Question: I am trying to insert users answers (to the php form) in the database.
The answers are inserted into table "Answer" which has 4 columns: (Id, userId, qId, answer) where Id is a unique id and qId is the question Id (questions are stored in table "question").
This is my code where I try to insert data into database (insertPage1.php):
'''
<?php
try{
$conn = new PDO('mysql:dbname=Application;host=localhost;charset=utf8mb4', 'user', 'xxxx');
$conn->setAttribute(PDO::ATTR_EMULATE_PREPARES, false);
$conn->setAttribute(PDO::ATTR_ERRMODE, PDO::ERRMODE_EXCEPTION);
$i = 0;
foreach($_SESSION['post'] as $key => $value) {
$stmt = $conn->prepare('INSERT INTO Answer (userId, qId, answer) VALUES (userId = :username, qId = :qId, answer = :answer)');
$stmt -> execute(array(':username' => $_SESSION['SESS_USERNAME'], ':qId' => $key, ':answer' => $value));
echo "$i
";
echo "$key
";
echo "$value
";
$i++;
}
}
catch(PDOException $e) {
echo 'Exception -> ';
var_dump($e->getMessage());
}
?>
'''
and this is the code in page2.php where I check for posted answers in page1:
'''
foreach ($_POST as $key => $value) {
if (is_array($_POST[$key])){
$_SESSION['post'][$key] = implode("
", $_POST[$key]);
}
else{
$_SESSION['post'][$key] = $value;
}
}
extract($_SESSION['post']); // Function to extract array.*/
include('insertPage1.php');
?>
<html>
//html for the second page...
</html>
'''
and here is the result :|

but the point is that as it can be seen in the first code "insertPage1.php", I added 3lines (echo) to print the value of $i, $key and $value... although, I see on the $value are presented correctly in the log (i.e, it shows q1, q2, ...), I don't know why they appeared as "0" in the table?!!!
any idea would be highly appreciated,
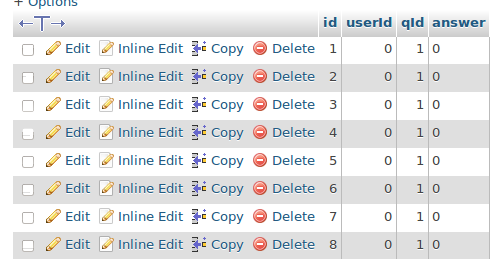
Answer: 1. Fix the obvious sql syntax error.
2. userId is the name you gave to your column dont use username you're just going to confuse your self
3. I suggest you use call it $_SESSION['userId'] and use session_start() before using it.
4. No need for Sessions use $_POST directly!
5. If a key is an array, don't implode it, loop through it
'''
try{
$conn = new PDO('mysql:dbname=Application;host=localhost;charset=utf8mb4', 'user', 'xxxx');
$conn->setAttribute(PDO::ATTR_EMULATE_PREPARES, false);
$conn->setAttribute(PDO::ATTR_ERRMODE, PDO::ERRMODE_EXCEPTION);
$sql = 'INSERT INTO Answer (userId, qId, answer) VALUES (:userId, :qId, :answer)';
$stmt = $conn->prepare($sql);
foreach ($_POST as $key => $value) {
if (!is_array($_POST[$key])){
$stmt->execute(array(':userId' => $_SESSION['userId'], ':qId' => $key, ':answer' => $value));
}
else{
foreach ($_POST[$key] as $sub_key => $sub_value) {
$stmt->execute(array(':userId' => $_SESSION['userId'], ':qId' => $sub_key, ':answer' => $sub_value));
}
}
}
}
catch(PDOException $e) {
echo 'Exception -> ';
var_dump($e->getMessage());
}
'''
---
- '0'- 'print_r($_POST)''print_r($_SESSION)'- 'error_log'